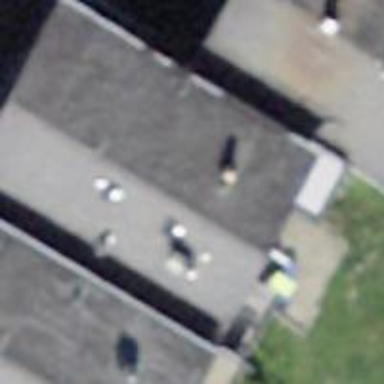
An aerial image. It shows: Building with tiled roof.